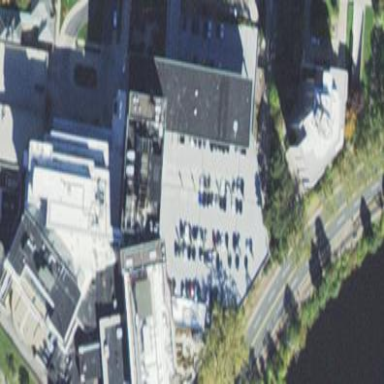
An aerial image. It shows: Multi-storey parking building.